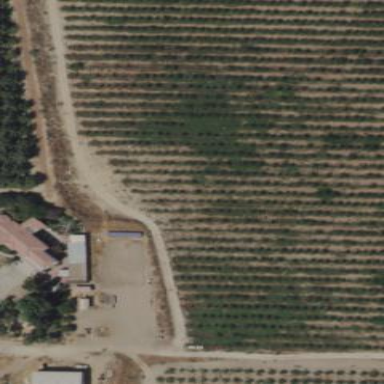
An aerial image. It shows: Orchard.